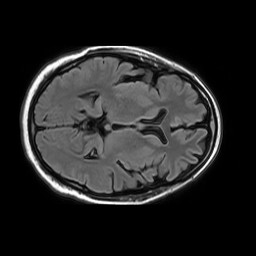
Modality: FLAIR
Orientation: axial
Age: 56
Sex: male
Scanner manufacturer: philips
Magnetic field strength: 1.5 T
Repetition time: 10 s
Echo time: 0.11 s